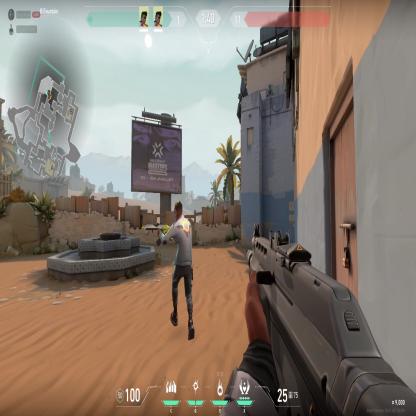
Label: teammate